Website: slack
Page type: stored-credit-cards
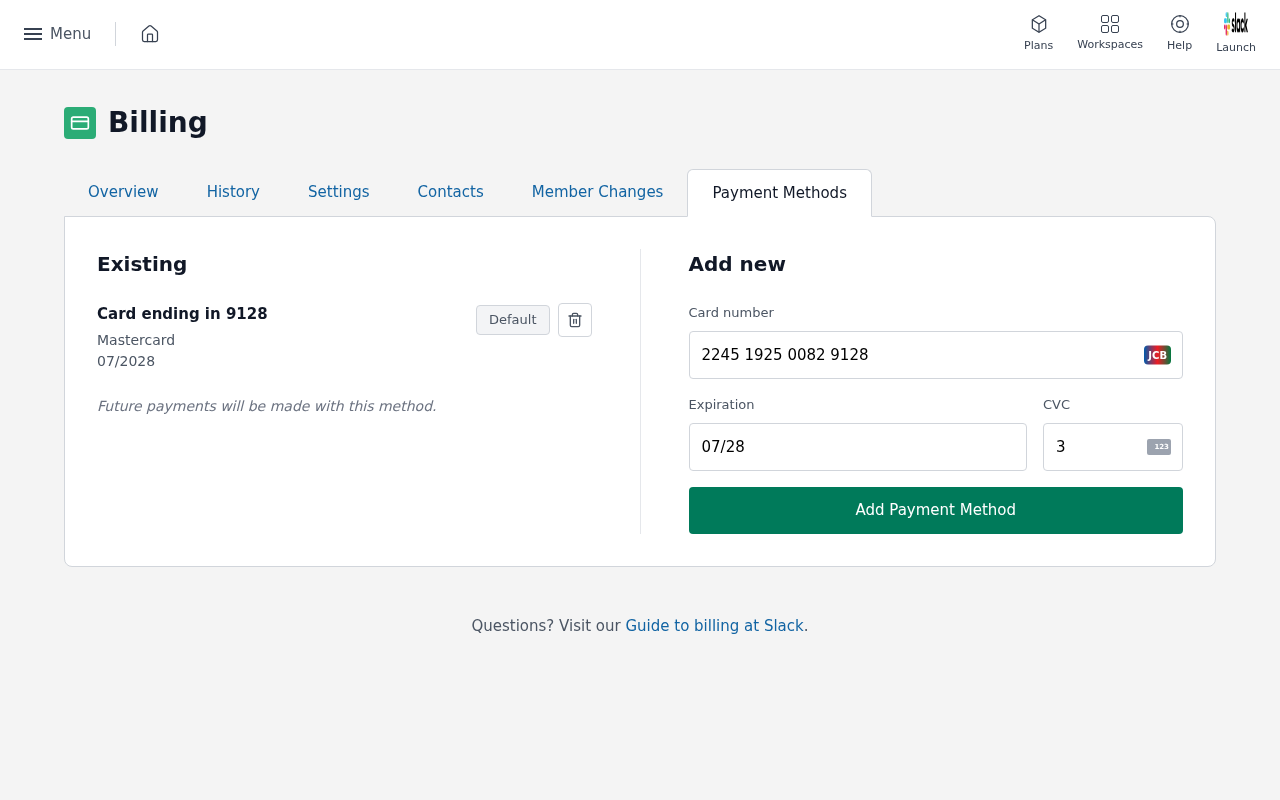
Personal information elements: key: PII_CARD_CVV
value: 309
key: PII_CARD_EXPIRY
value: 07/2028
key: PII_CARD_EXPIRY
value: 07/28
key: PII_CARD_LAST4
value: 9128
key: PII_CARD_NUMBER
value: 2245 1925 0082 9128
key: PII_CARD_TYPE
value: Mastercard